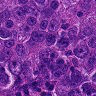
Metastatic tissue present: yes